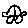
Label: car